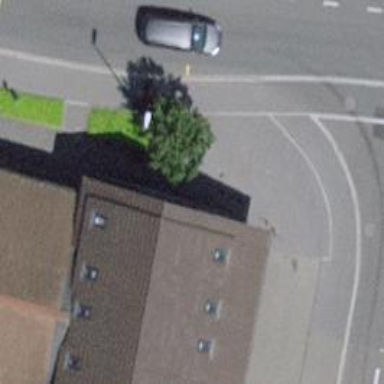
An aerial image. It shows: Post box.